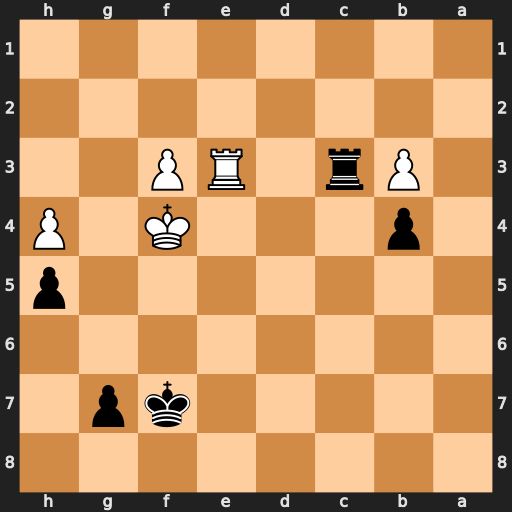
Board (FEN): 8/5kp1/8/7p/1p3K1P/1Pr1RP2/8/8
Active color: b
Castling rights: -
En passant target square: -
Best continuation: Rxe3 Kxe3 Kf6 f4 Kf5